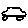
Label: car